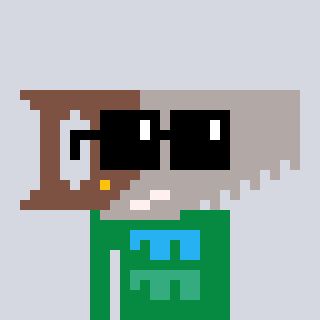
a pixel art character with square black sunglasses, a saw-shaped head and a green-colored body on a cool background